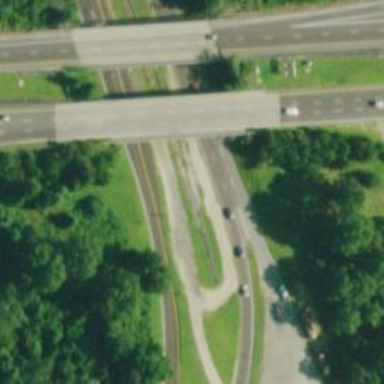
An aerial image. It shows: Motorway junction.